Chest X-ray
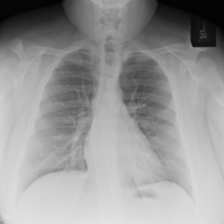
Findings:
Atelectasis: negative
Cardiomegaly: negative
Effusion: negative
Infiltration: negative
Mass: negative
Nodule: negative
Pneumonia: negative
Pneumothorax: negative
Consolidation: negative
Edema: negative
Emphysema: negative
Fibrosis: negative
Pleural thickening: negative
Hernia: negative